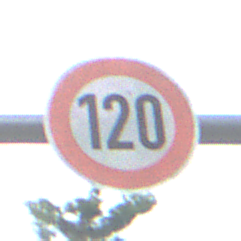
Verkehrszeichen: Geschwindigkeit120
Umgebung: Outdoor, Suburban
Tageszeit: MorningAfternoon
Wetter: PartlyCloudy
Licht: Natural
Jahreszeit: NotSpecified
Kontrast: LowContrast